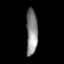
Tissue: lung
Cell type: Epithelial cells
Senescence score: 0.1836
Nuclear area (px): 515
Mean DAPI intensity: 136.194